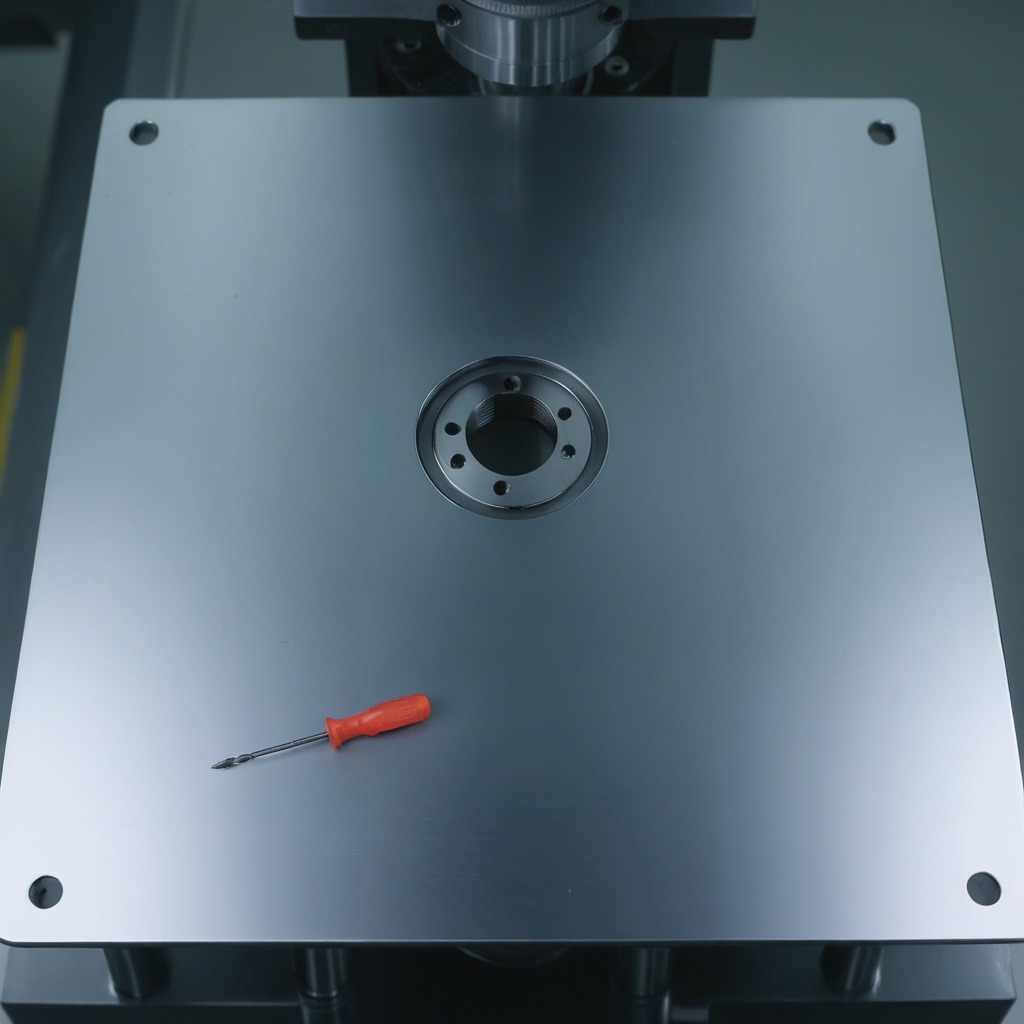
A screwdriver is lying on a metal table in a machine shop under fluorescent lights.